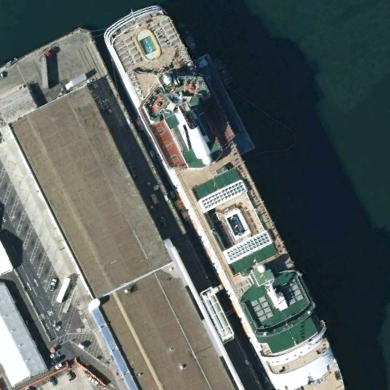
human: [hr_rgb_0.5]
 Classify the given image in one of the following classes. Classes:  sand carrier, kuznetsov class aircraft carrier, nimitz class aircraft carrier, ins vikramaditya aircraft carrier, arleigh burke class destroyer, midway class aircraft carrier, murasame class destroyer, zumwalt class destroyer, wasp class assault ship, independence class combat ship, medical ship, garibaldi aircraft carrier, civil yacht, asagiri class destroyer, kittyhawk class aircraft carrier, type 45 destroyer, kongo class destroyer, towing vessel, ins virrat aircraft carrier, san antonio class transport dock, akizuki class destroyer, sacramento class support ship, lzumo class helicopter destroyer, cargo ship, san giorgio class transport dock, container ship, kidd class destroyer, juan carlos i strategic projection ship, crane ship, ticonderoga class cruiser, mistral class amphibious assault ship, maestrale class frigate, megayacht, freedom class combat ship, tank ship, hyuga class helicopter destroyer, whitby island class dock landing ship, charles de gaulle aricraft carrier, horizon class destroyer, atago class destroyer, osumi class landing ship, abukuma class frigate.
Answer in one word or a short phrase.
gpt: Megayacht